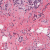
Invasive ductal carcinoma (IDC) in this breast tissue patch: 1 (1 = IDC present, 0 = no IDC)